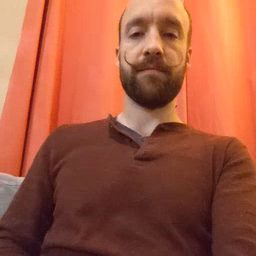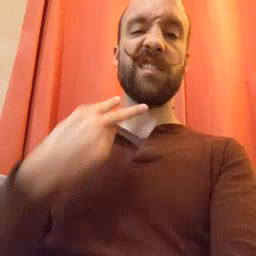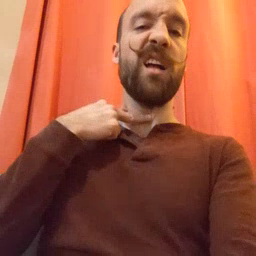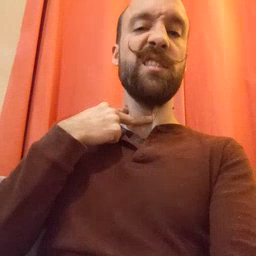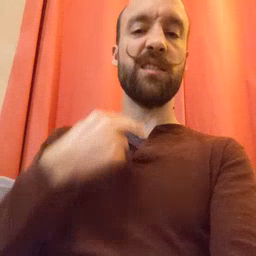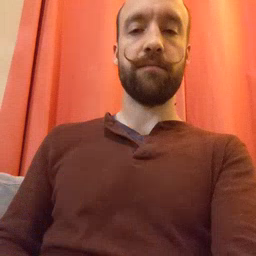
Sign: stuck